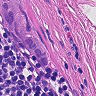
Metastatic tissue present: yes